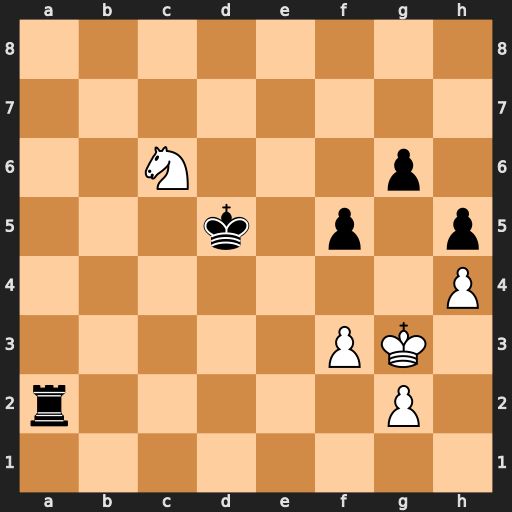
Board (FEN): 8/8/2N3p1/3k1p1p/7P/5PK1/r5P1/8
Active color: w
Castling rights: -
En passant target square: -
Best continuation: Nb4+ Kd4 Nxa2